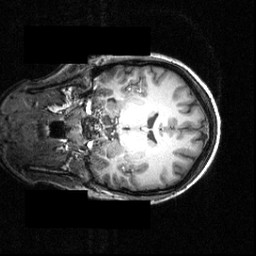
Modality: T1w
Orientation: coronal
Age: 21
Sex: female
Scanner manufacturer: siemens
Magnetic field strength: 3.951 T
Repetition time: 1.5 s
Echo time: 0.00335 s